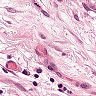
Metastatic tissue present: yes